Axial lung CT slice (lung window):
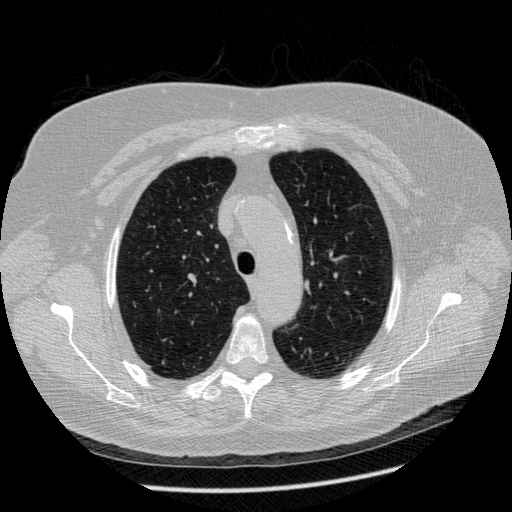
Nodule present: yes
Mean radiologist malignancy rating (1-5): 4